Question: I am trying to make a query that get the information from these tables. Now by simply using 'Select * from Kamp;' I get all the information I want, but as integers as that's what I have selected the columns to be in the 'Kamp' Table. But that doesn't give any useful/meaningful information for people who does not know what each integer represents.
What I am looking for is a query that gets the information from each table, connected to the integer displayed in the 'Kamp' table so that I can get a complete and meaningful output on the website.
For example:
I want 'Deltaker1' and 'Deltaker2' (Participant 1 and 2) in 'Kamp' to display 'Fornavn' + 'Etternavn' (Firstname + Lastname) from 'Trener', 'Arena' in Kamp to display 'Type' + 'Adresse' from 'Stadio'. I have tried to inner join the tables, but I still end up with the integers.
Hope someone can help me :)

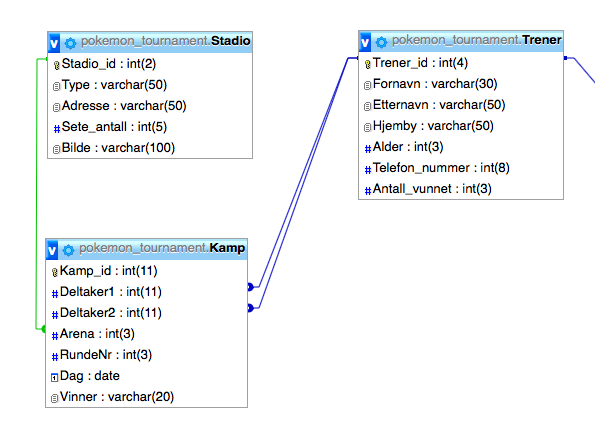
Answer: You can use Join
'''
select k.Deltaker1, k.Deltaker2,
t1.Fornavn, t1.Etternavn,
t2.Fornavn, t2.Etternavn,
s.type, s.Addresse
from Kamp as k
inner join Stadio as s on s.Stadio_id = k.Arena
inner join Trener as t1 on t1.Trener_id = k.Deltaker1
inner join Trener as t2 on t2.Trener_id = k.Deltaker2
'''